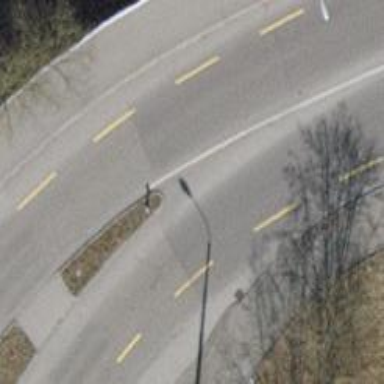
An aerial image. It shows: Secondary road with asphalt surface and separate sidewalk.